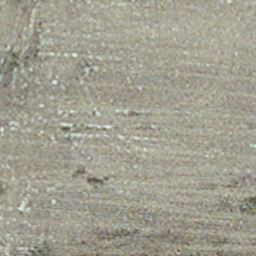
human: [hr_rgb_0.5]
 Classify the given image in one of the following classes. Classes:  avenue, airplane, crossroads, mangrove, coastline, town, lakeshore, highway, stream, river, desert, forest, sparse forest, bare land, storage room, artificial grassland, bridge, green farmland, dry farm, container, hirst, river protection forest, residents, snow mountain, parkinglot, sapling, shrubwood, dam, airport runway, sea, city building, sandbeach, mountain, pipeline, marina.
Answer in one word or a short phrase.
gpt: dry farm